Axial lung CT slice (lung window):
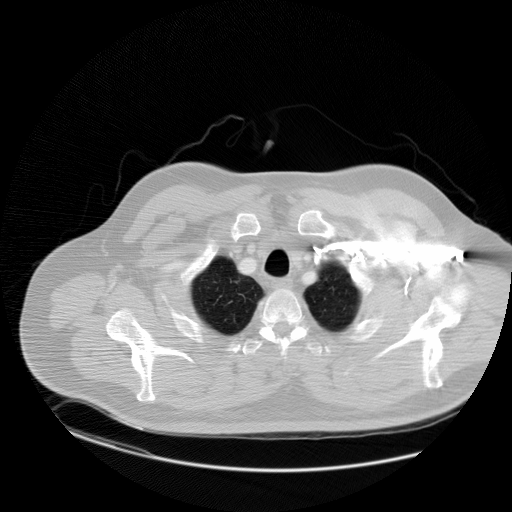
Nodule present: no